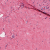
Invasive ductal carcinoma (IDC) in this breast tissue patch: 0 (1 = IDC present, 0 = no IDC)